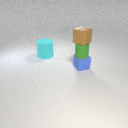
small brown rubber cube above small green rubber cylinder